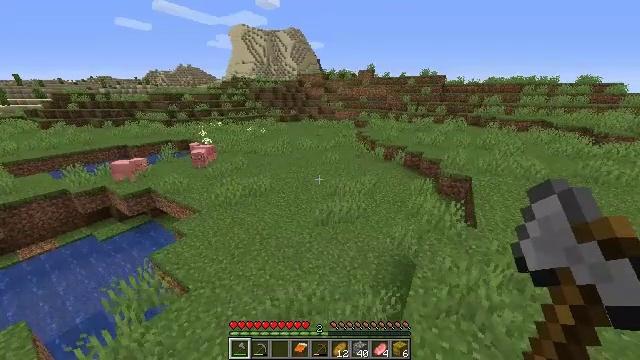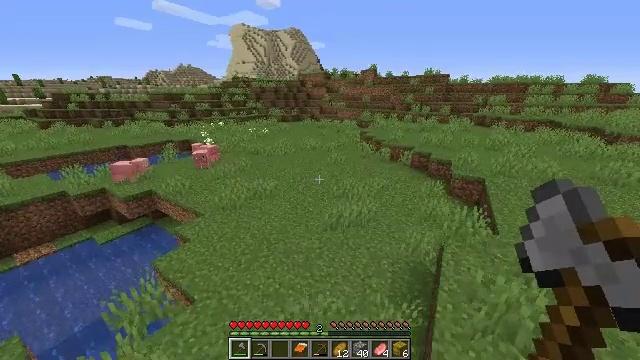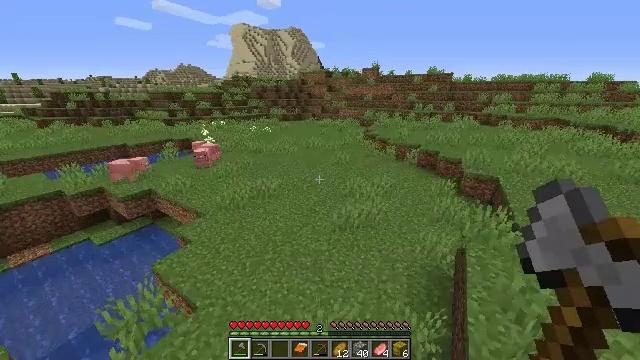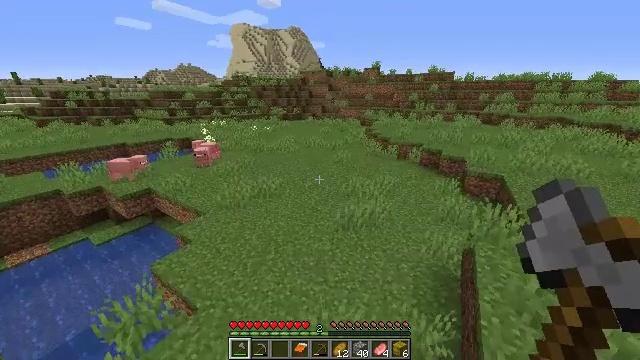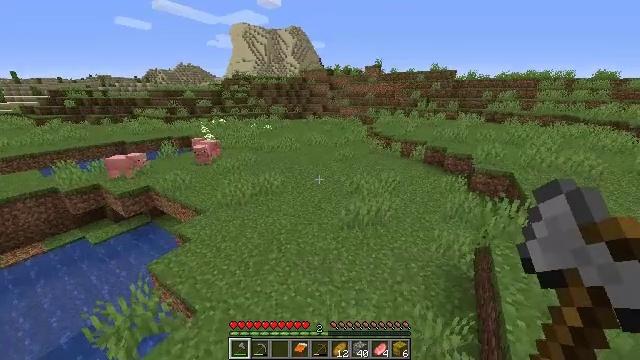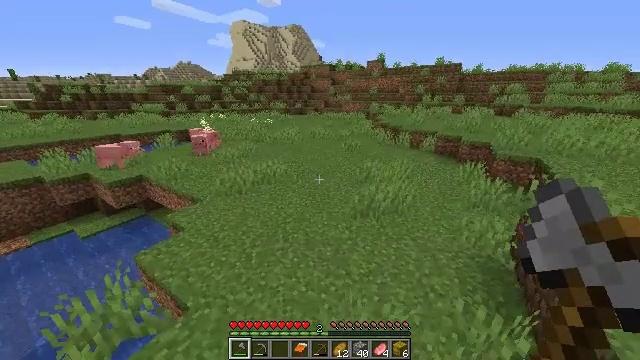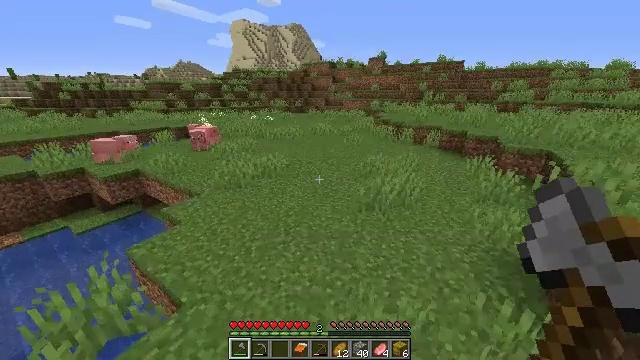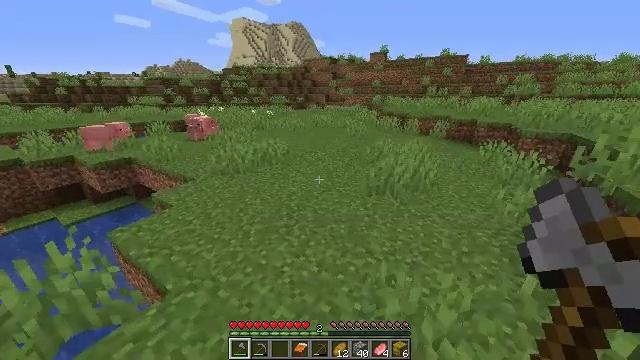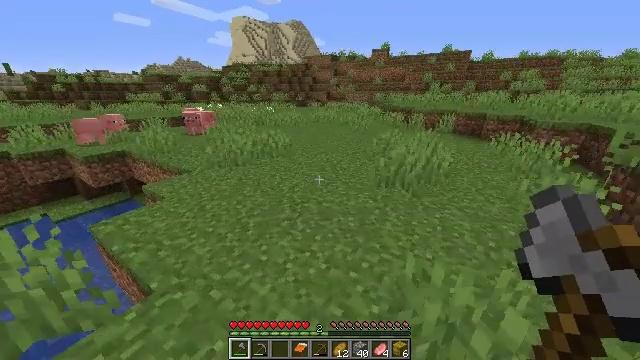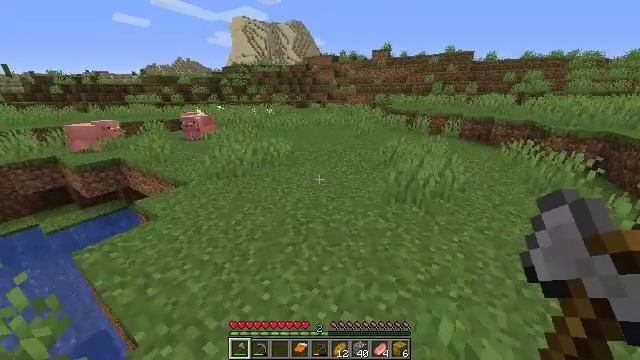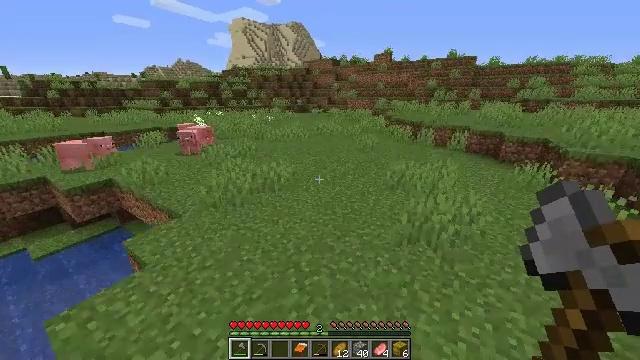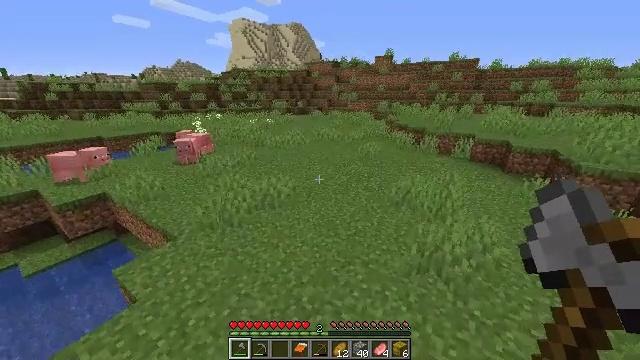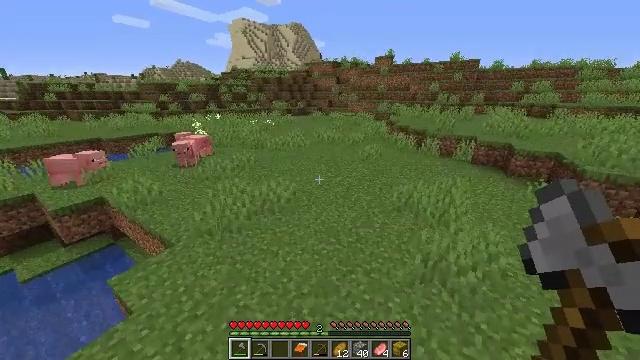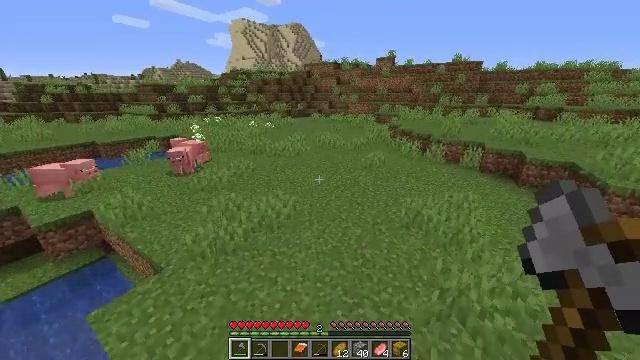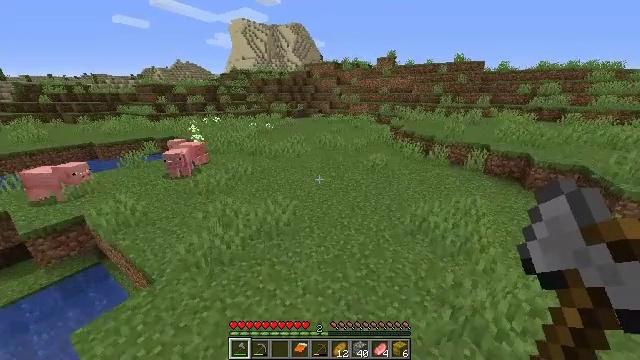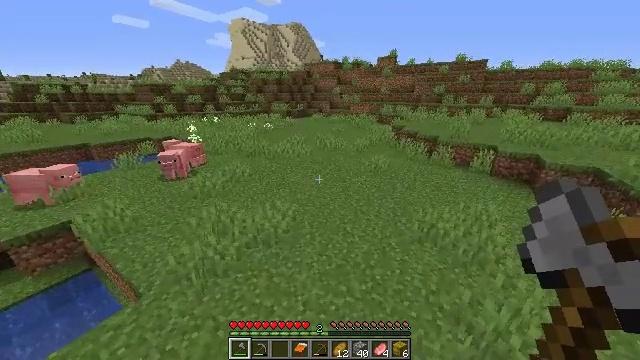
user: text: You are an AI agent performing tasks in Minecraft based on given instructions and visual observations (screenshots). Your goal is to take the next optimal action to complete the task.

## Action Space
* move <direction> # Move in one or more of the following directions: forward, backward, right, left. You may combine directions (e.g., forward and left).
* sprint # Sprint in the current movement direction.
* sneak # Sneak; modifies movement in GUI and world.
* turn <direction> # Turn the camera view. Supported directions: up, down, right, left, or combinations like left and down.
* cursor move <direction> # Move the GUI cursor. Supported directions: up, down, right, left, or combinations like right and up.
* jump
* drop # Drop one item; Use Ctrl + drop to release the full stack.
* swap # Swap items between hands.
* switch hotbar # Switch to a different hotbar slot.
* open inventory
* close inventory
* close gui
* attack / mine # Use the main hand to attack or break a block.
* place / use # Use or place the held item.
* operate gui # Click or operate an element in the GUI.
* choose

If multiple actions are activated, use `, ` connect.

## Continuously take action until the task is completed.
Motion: motion action
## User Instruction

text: Remove a grass block from the inventory.
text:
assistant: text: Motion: move forward
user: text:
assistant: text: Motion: move forward
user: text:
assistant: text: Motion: move forward
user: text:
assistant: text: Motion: move forward
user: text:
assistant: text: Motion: move forward
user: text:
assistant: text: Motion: move forward
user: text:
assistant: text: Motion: move forward
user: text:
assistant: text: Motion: move forward, jump
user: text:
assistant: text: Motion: move forward, jump
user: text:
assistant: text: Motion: move forward, jump
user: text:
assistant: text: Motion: move forward, jump
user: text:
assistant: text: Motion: move forward, jump
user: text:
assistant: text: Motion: move forward
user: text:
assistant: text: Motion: move forward
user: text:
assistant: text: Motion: move forward
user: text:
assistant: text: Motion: move forward
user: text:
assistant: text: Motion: move forward
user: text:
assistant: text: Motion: move forward
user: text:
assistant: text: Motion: move forward
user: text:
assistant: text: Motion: move forward
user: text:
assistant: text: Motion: move forward, jump
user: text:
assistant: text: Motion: move forward, jump
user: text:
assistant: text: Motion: move forward, turn right, jump
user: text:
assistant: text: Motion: move forward, turn right and up, jump
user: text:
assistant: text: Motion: move forward, turn right and up
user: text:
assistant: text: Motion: move forward, turn right and up
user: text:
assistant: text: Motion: move forward, turn right
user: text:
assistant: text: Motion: move forward
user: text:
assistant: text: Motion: move forward
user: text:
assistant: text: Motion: move forward